Aerial crown-view tile of a tropical tree (Barro Colorado Island, Panama), acquired 20240918:
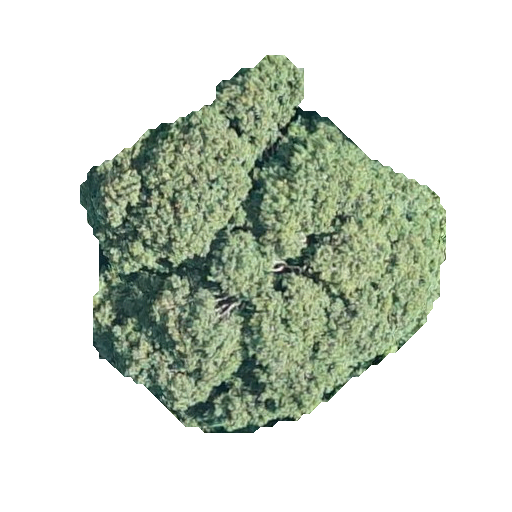
Species: Trichilia tuberculata
GBIF accepted scientific name: Trichilia tuberculata
Crown area: 143.99 m²